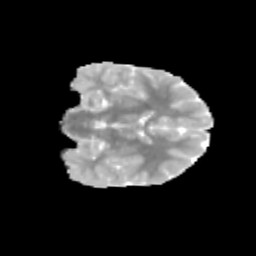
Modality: MD
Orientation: coronal
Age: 13
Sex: male
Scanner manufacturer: siemens
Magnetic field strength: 3 T
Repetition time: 3.8 s
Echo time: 0.07 s